【题型】填空题　【知识点】解析几何　【难度】medium
直线 $l: x - y - 1 = 0$ 上一点 $P$ 到 $A(4, 1)$ 与 $B(0, 4)$ 的距离之差的绝对值最大，则 $P$ 的坐标为\_\_\_\_\_\_\_\_.
【解答】

\noindent \textbf{【答案】} $\boldsymbol{\left(\dfrac{10}{3},\dfrac{7}{3}\right)}$

\vspace{0.2cm}
\noindent \textbf{【分析】} 求出$B$点关于关于$l$的对称点$B'$的坐标，结合点$P$到$A(4,1)$与$B(0,4)$的距离之差的几何意义，确定当$P,B',A$三点共线时，$||PB|-|PA||$最大，即可求得$AB'$的方程，联立$l:x-y-1=0$，即可求得答案.

\vspace{0.2cm}
\noindent \textbf{【解析】} 设点$B$关于$l$的对称点$B'$的坐标为$(a,b)$，连接$BB'$，

\vspace{0.2cm}
\noindent 则$k_{BB'}\cdot k_l=-1$，即$\dfrac{b-4}{a}\times1=-1$，所以$a+b-4=0$①.
因为$BB'$的中点$\left(\dfrac{a}{2},\dfrac{b+4}{2}\right)$在直线$l$上，
所以$\dfrac{a}{2}-\dfrac{b+4}{2}-1=0$，即$a-b-6=0$②.
由①②得$\begin{cases} a=5 \\ b=-1 \end{cases}$，所以点$B'$的坐标为$(5,-1)$．
于是$AB'$所在直线的方程为$\dfrac{y-1}{-1-1}=\dfrac{x-4}{5-4}$，即$2x+y-9=0$．
又$||PB|-|PA||=||PB'|-|PA||$，
当且仅当$P,B',A$三点共线时，$||PB'|-|PA||$最大．
所以联立直线$l$与$AB'$的方程即$\begin{cases} x-y-1=0 \\ 2x+y-9=0 \end{cases}$，解得$x=\dfrac{10}{3},y=\dfrac{7}{3}$，
即$l$与$AB'$的交点坐标为$\left(\dfrac{10}{3},\dfrac{7}{3}\right)$，
故点$P$的坐标为$\left(\dfrac{10}{3},\dfrac{7}{3}\right)$．
故答案为：$\boldsymbol{\left(\dfrac{10}{3},\dfrac{7}{3}\right)}$

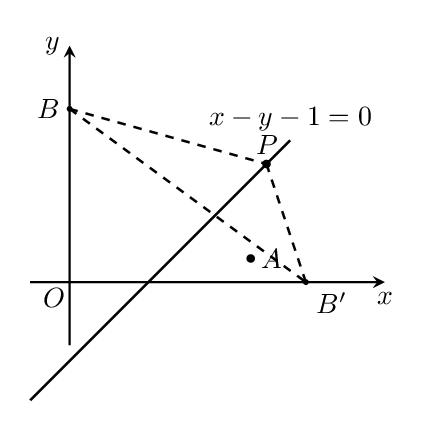